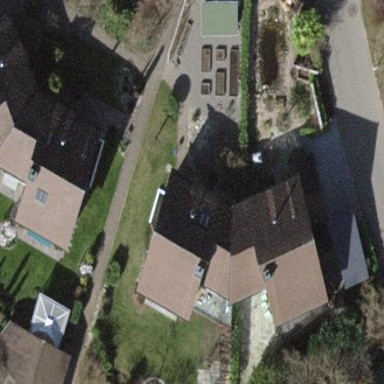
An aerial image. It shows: Terrace building.